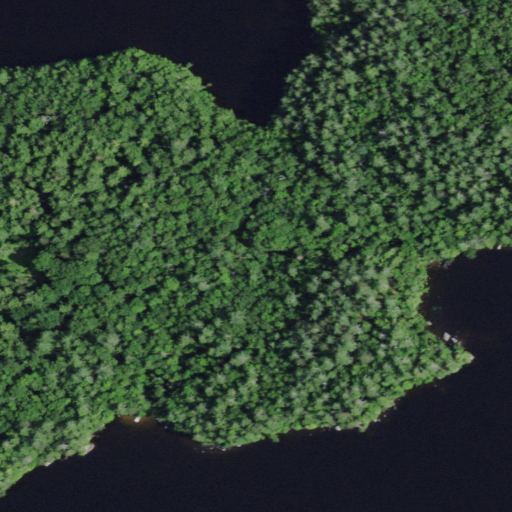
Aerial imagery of cape in New York named Norway Point containing evergreen forest, open water, mixed forest, and grassland